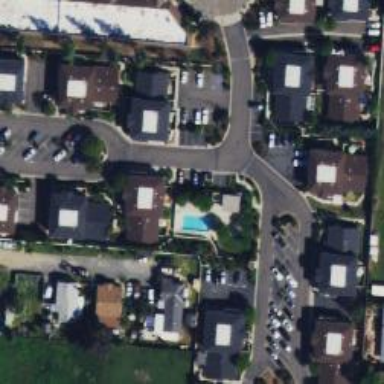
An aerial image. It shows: Living street.